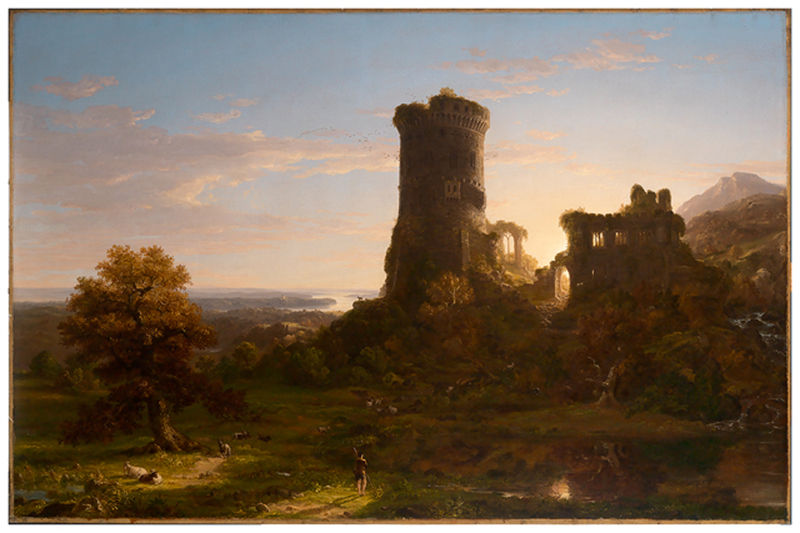
Titel: The Present
Künstler: Thomas Cole
Standort: Amherst (Massachusetts, USA)
Institution: Mead Art Museum, Amherst College
Schlagwörter: baum, berg, blau, himmel, mann, meer, wolken, grün, landschaft, braun, fenster, grau, licht, weiss, tiere, wiese, horizont, weide, pflanzen, wald, turm, gebirge, blue, oil, people, green, painting, reflection, brown, ruine, cloud, clouds, man, sky, stone, tree, building, field, hill, landscape, mountain, mountains, water, horizon, tower, trees, grass, light, river, castle, ruin, ruins, animals, person, fort, art, butt, animal, cane, figure, goat, sheep, spire, dawn, shepherd, goats, turret, spear, glow, morning, watchtower, dingus